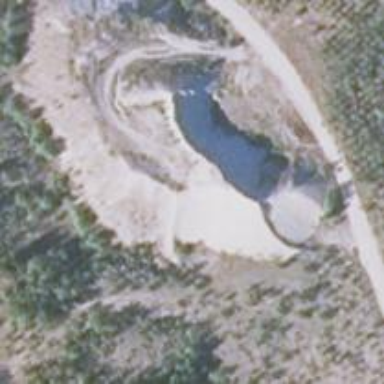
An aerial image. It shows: Quarry with gravel as the main resource.